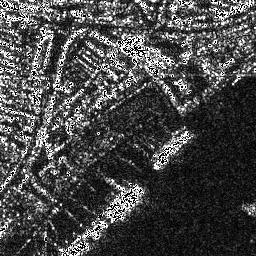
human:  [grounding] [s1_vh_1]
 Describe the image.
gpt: In the satellite image, there is  <ref>1 medium ship </ref> <box>[[42, 71, 57, 85, 0]]</box> located at bottom,  <ref>1 medium ship </ref> <box>[[59, 50, 75, 65, 0]]</box> located at center,  <ref>1 small ship </ref> <box>[[34, 86, 41, 92, 0]]</box> located at bottom,  <ref>1 small ship </ref> <box>[[25, 93, 34, 99, 0]]</box> located at bottom left.